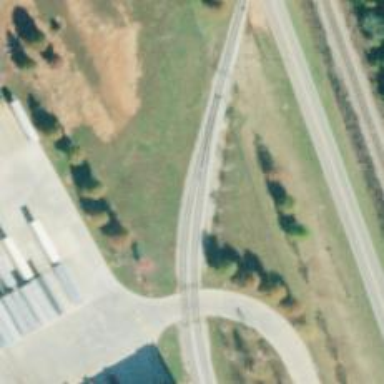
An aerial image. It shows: Rail spur service.